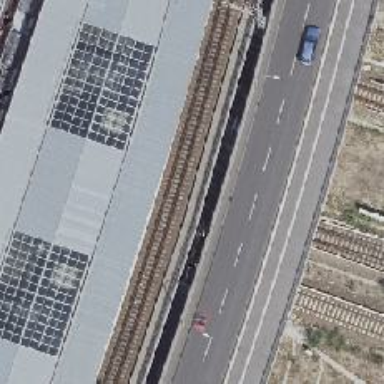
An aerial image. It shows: Railway signal.